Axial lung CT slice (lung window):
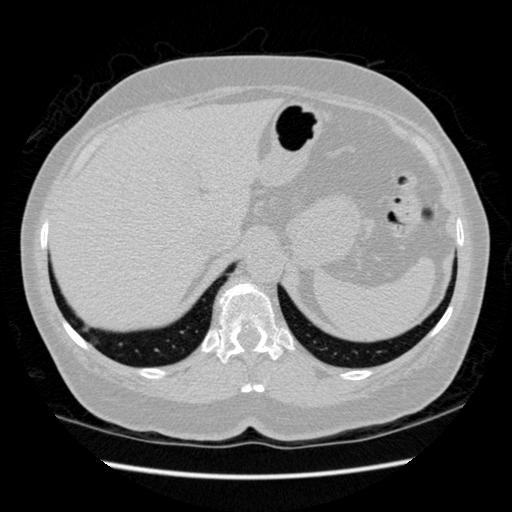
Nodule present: no